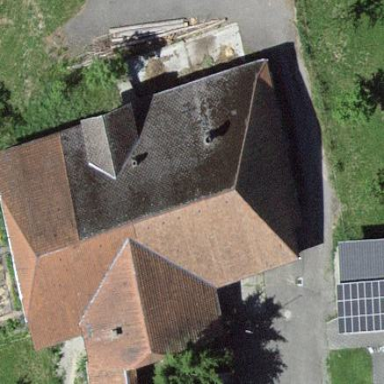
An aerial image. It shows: Farm building.